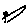
Label: flower